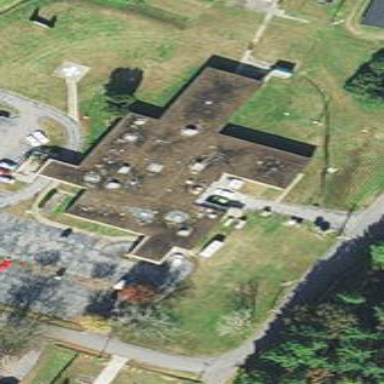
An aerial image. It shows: Hospital building.